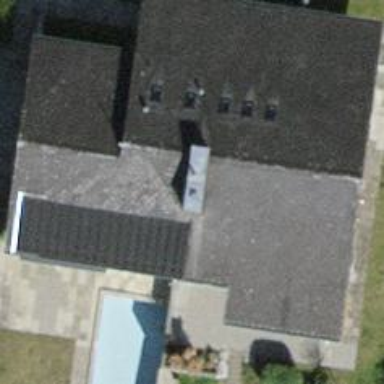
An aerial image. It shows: Building with tiled roof.